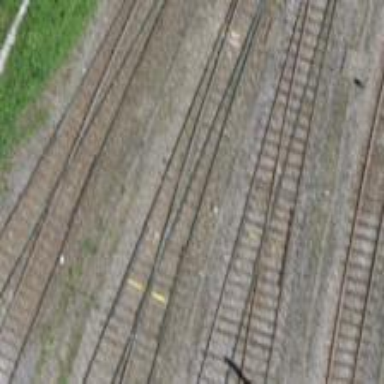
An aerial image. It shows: Railway track with electrified contact lines. This is siding track.